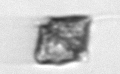
Label: Kryptoperidinium_triquetrum